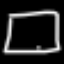
Label: square